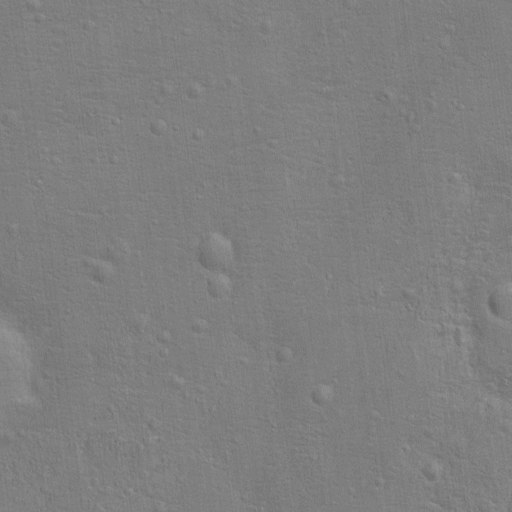
Classes present: Background